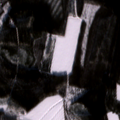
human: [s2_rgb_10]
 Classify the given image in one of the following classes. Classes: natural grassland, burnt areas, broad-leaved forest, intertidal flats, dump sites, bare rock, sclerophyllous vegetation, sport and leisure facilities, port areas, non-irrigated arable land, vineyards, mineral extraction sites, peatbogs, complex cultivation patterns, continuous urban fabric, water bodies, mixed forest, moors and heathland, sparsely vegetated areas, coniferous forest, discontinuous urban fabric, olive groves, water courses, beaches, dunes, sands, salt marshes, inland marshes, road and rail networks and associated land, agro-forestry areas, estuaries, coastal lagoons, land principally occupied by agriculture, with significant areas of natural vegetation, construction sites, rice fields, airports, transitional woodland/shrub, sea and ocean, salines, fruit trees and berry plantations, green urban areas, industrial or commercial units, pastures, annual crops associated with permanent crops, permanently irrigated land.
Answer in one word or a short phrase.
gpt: non-irrigated arable land, broad-leaved forest, coniferous forest, mixed forest